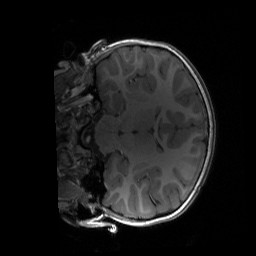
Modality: T1w
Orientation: coronal
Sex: male
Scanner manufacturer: siemens
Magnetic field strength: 3 T
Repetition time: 1.9 s
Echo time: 0.00243 s